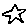
Label: star